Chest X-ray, AP view. Patient: 68 years old, sex M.
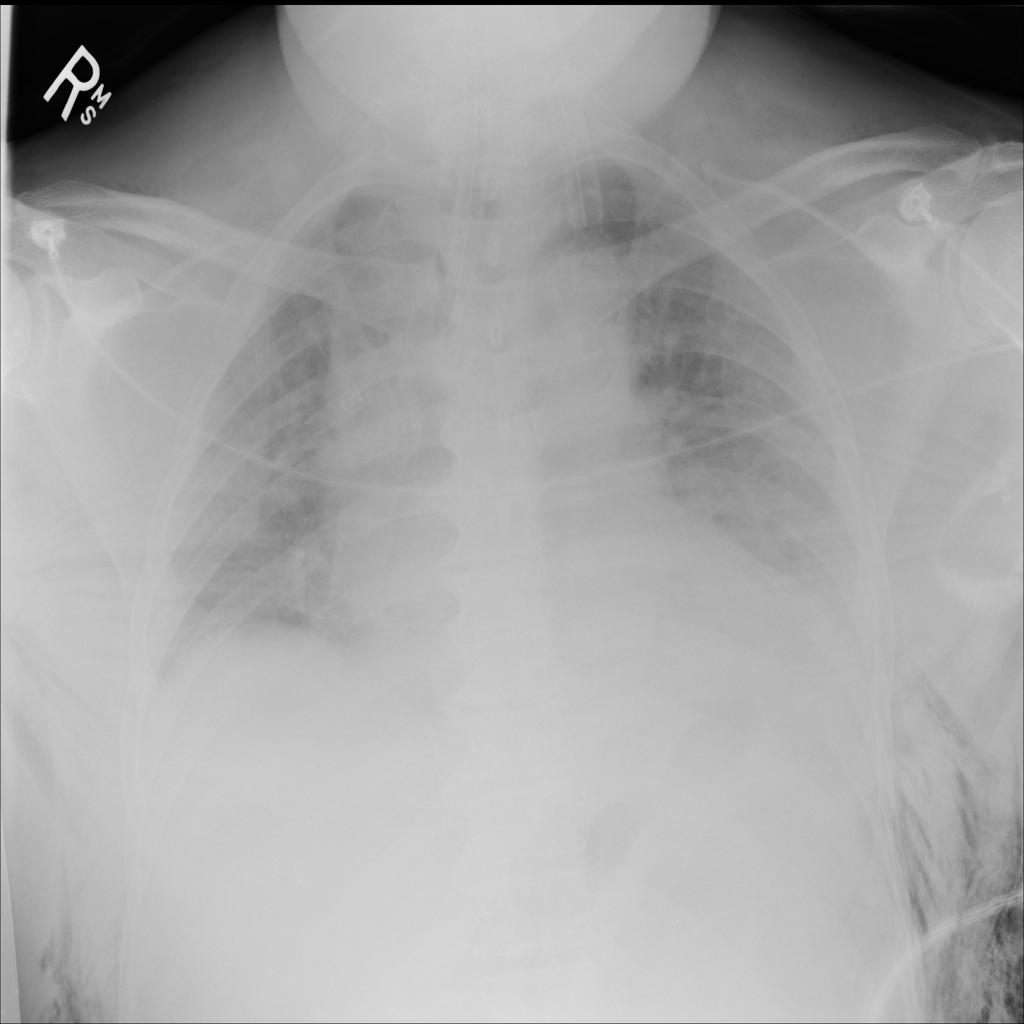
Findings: No Finding